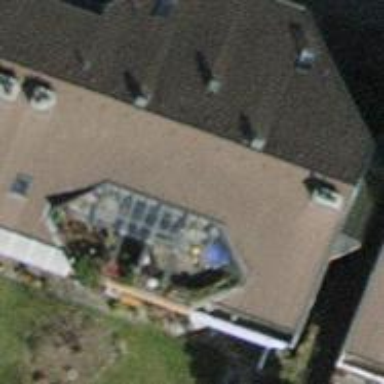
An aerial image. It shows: Pitched roof building.